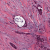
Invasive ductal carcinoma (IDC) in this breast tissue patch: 1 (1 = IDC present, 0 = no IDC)